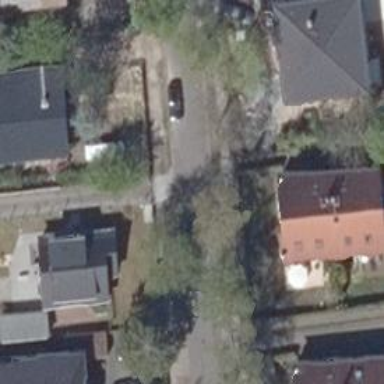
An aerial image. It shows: Residential road with asphalt surface. There are sidewalks on both sides and opposite cycleway.